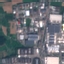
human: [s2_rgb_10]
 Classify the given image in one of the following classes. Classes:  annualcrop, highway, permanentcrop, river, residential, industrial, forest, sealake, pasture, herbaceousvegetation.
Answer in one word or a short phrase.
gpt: Industrial